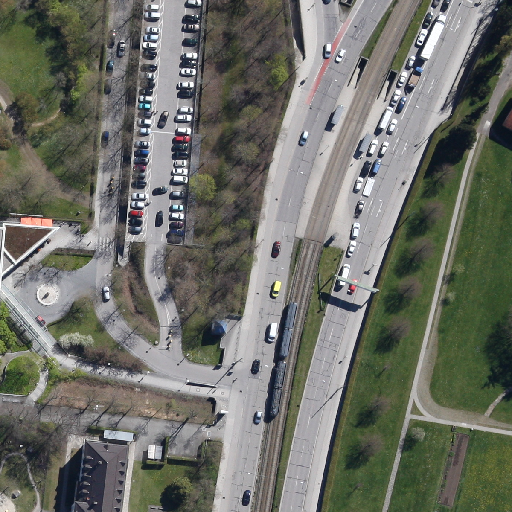
Referring expression: sidewalk along with tree